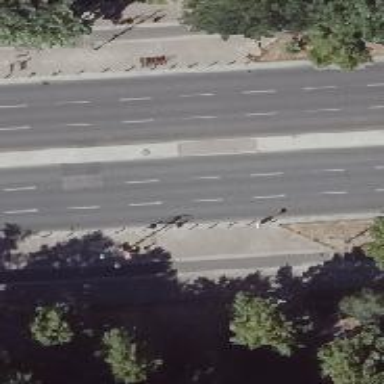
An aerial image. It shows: Footway with asphalt surface and crossing.